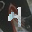
Label: 4